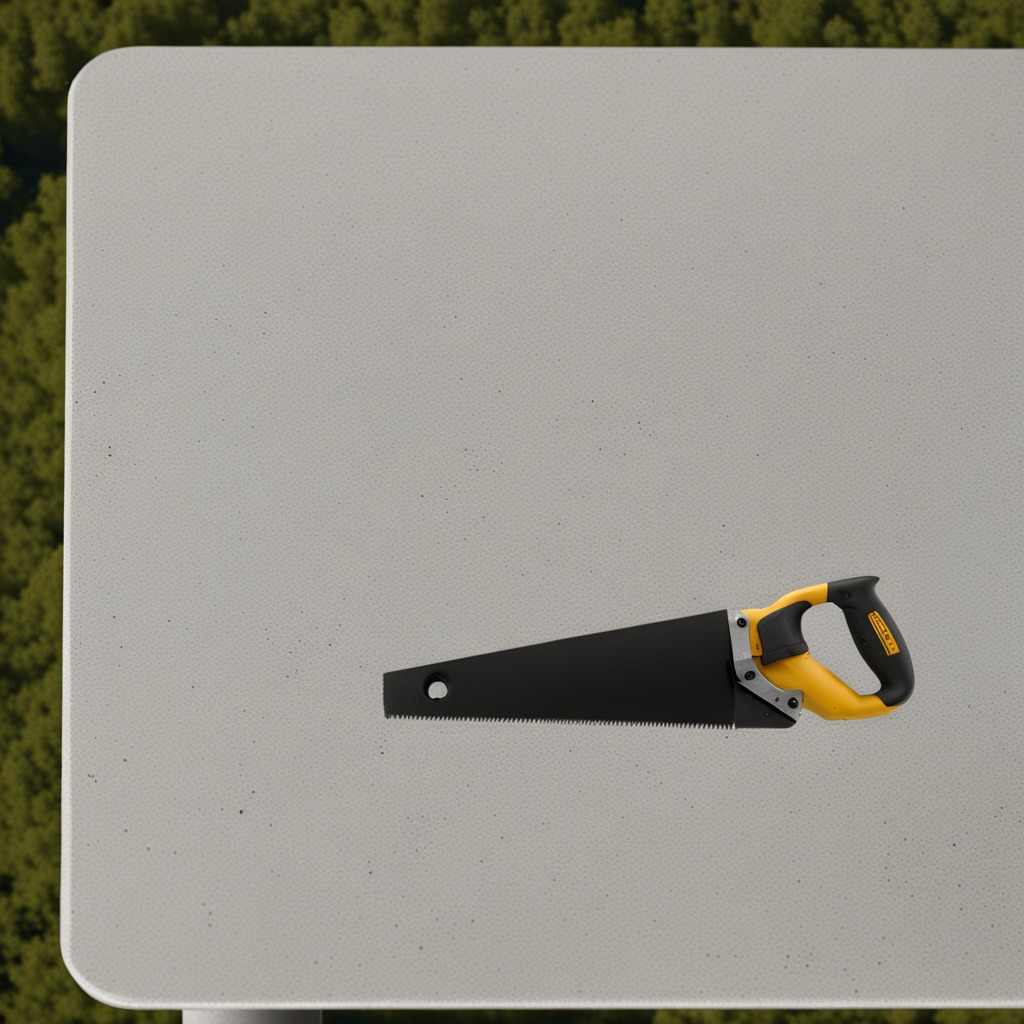
A handheld metal saw is lying on the table.